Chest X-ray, AP view. Patient: 59 years old, sex M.
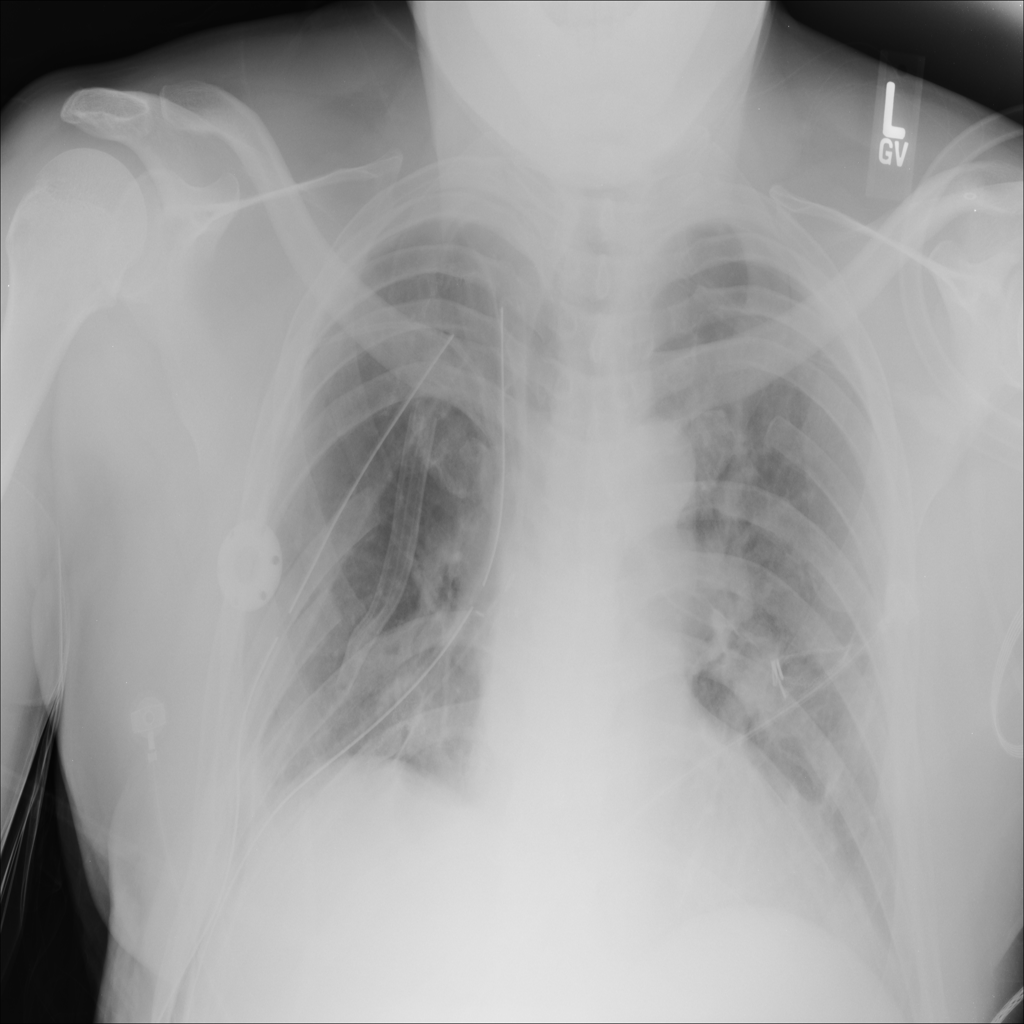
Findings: Infiltration